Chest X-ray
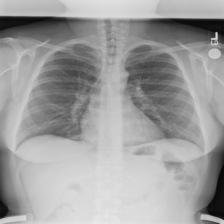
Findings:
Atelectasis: negative
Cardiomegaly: negative
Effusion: negative
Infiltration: negative
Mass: negative
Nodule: negative
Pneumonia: negative
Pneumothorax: negative
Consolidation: negative
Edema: negative
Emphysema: negative
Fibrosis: negative
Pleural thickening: negative
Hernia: negative